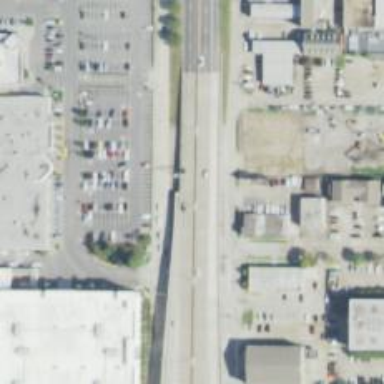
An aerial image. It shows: Bridge for trunk highway with expressway access.